Question: im working on a hospital billing system. it has a checklist of procedures. i want to generate a receipt so it can be printed and the data should be only from one transaction. i already have the html file for the format of my receipt.
problem is, getting the info that is needed from the transaction. like the procedures checked, price, patient number, etc.
screenshot:
<URL>

if you look at the screenshot, there are steps and different pages until the printing of receipt. so its hard for me to pass the values from the first page, to the last.
on the second image, i circled the procedure numbers. its just to test that the selected procedures where passed.
in the third image, i cant pass the 2 procedures. which i need to generate the receipt.
the code is:
'''
foreach ($procedure as $pro) {
echo $pro."<br>";
}
'''
I cant just add that to the last page since its undefined.
also, i need to get the amount paid and the total for the receipt. I can't picture how i will execute the code cause its too much.
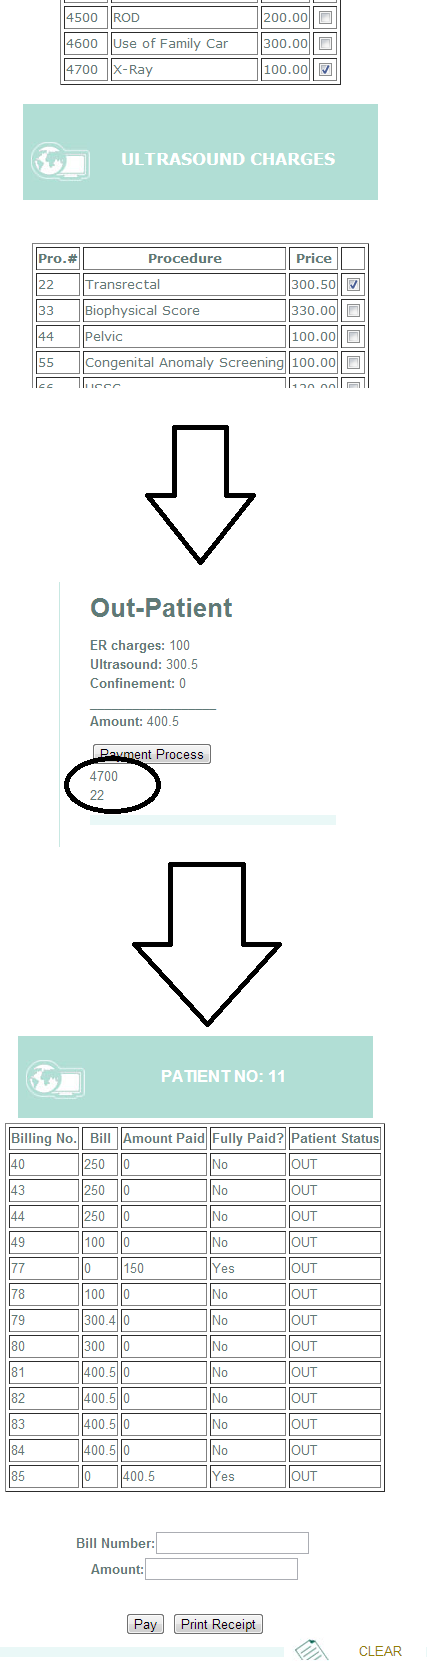
Answer: I would suggest taking the POST data from each page and putting them in a SESSION variable, then on the final (print) page just use the session data.